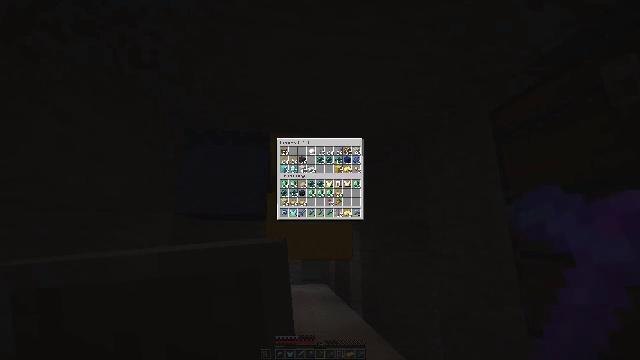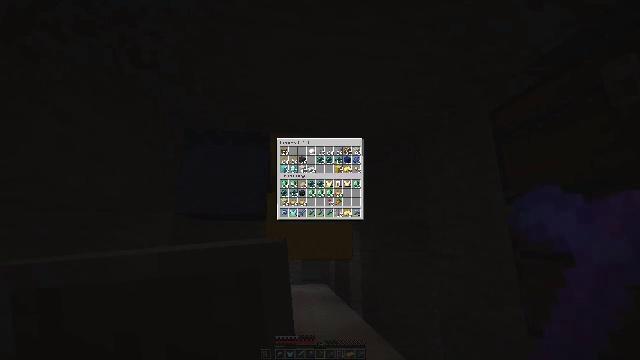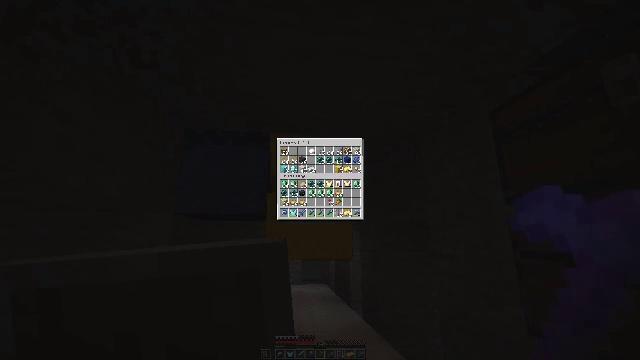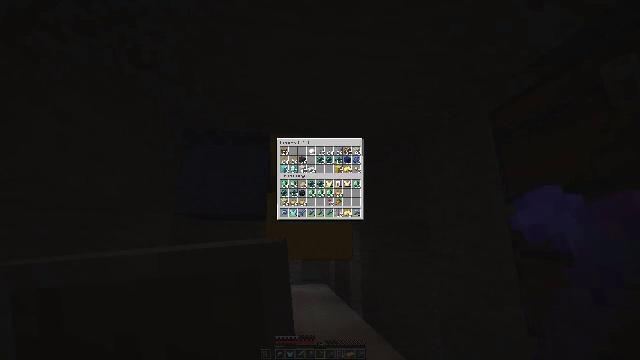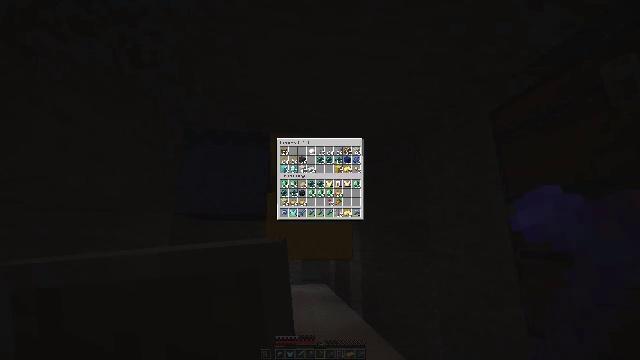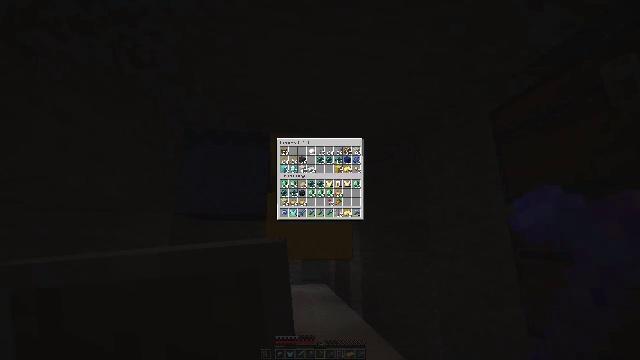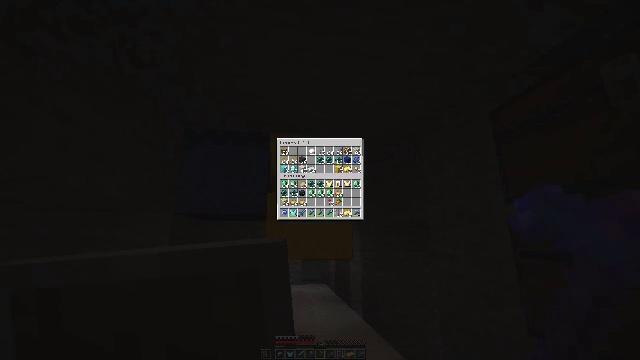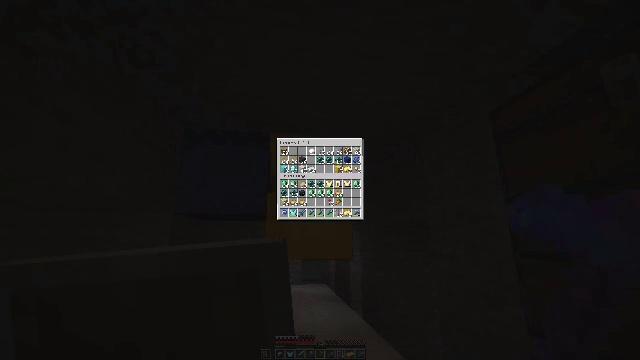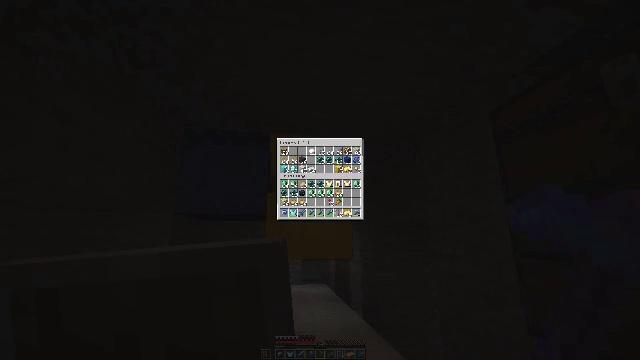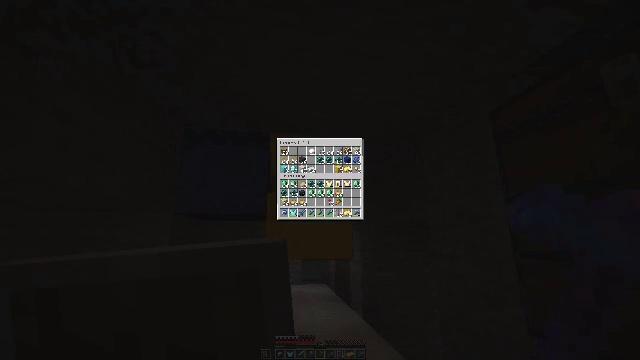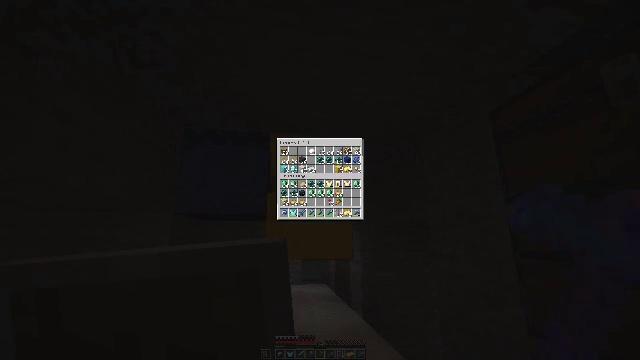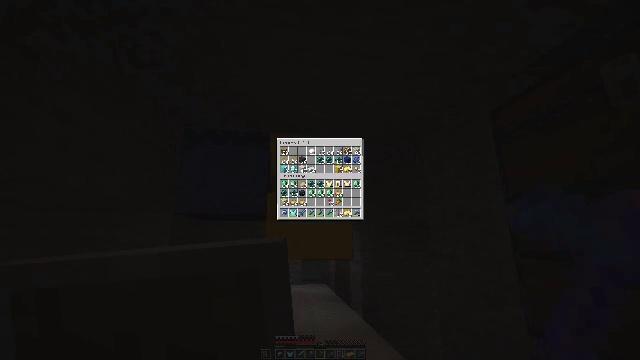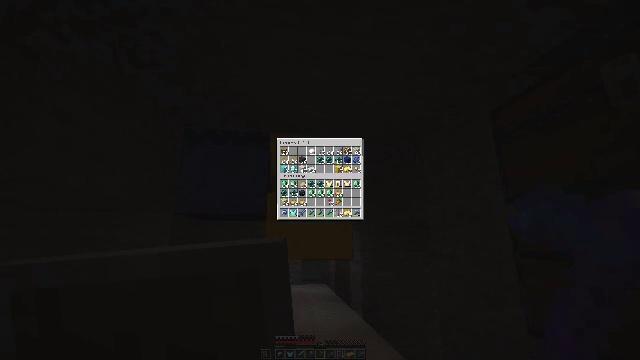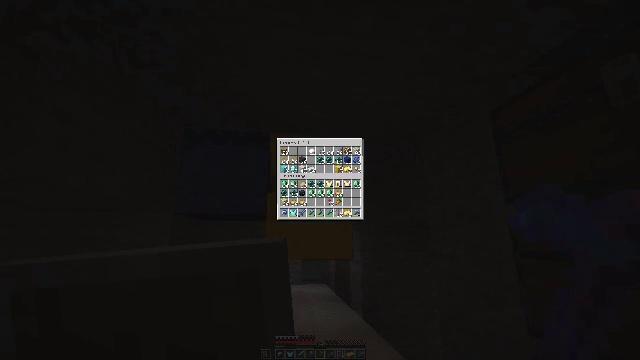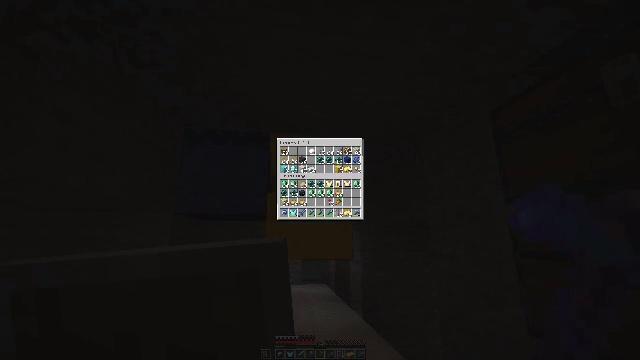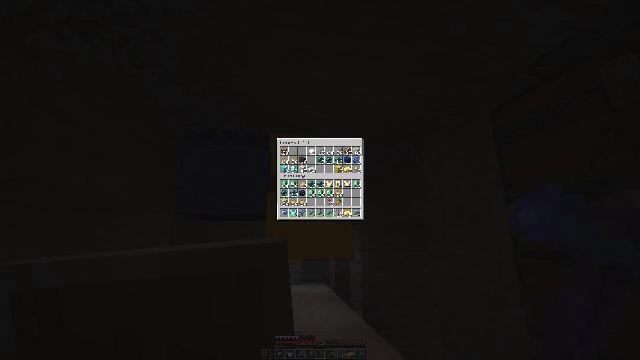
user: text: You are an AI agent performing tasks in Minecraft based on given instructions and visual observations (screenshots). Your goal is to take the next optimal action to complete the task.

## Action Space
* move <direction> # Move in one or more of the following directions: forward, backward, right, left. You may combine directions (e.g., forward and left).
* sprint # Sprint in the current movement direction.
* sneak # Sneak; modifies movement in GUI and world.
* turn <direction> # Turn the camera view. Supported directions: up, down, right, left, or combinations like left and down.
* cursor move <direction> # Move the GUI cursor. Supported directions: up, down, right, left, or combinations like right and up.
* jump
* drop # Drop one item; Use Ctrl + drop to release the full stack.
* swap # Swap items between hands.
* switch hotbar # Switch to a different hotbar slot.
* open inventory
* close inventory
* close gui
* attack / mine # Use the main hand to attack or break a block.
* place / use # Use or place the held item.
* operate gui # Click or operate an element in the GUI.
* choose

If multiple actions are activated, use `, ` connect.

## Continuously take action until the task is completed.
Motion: motion action
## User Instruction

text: Make an emerald block from emeralds in the crafting grid.
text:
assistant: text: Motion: no_op
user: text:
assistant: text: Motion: no_op
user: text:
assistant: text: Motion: no_op
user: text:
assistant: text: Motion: no_op
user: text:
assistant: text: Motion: no_op
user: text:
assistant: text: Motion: no_op
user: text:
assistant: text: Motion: no_op
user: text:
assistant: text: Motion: no_op
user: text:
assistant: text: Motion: no_op
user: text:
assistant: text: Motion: no_op
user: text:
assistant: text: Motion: no_op
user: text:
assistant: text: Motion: no_op
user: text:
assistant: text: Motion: no_op
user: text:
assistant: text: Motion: no_op
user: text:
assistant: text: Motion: no_op
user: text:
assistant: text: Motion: no_op
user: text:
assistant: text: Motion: no_op
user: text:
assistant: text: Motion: no_op
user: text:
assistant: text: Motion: no_op
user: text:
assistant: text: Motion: no_op
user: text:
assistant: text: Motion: no_op
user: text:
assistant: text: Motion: close inventory
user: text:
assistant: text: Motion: turn right and down, close inventory
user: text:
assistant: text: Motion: turn right and down, close inventory
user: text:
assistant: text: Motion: turn right and down
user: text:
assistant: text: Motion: turn right and down
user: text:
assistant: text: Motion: turn right and down
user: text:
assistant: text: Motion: move forward, turn right and down
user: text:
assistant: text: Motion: move forward
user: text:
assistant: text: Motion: move forward